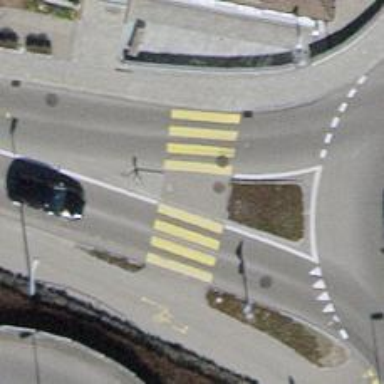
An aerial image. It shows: Marked road crossing with pedestrian island.